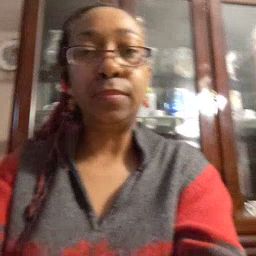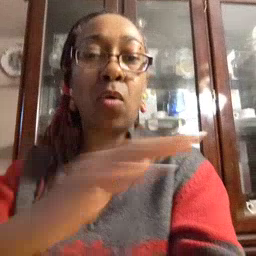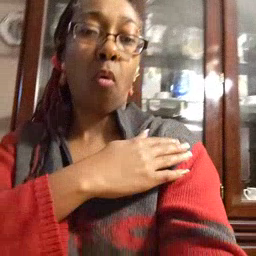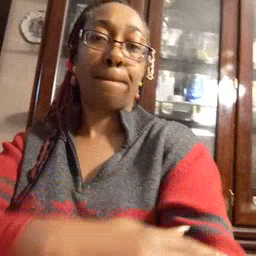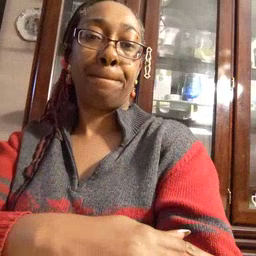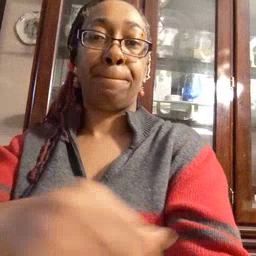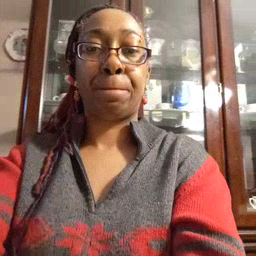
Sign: arm